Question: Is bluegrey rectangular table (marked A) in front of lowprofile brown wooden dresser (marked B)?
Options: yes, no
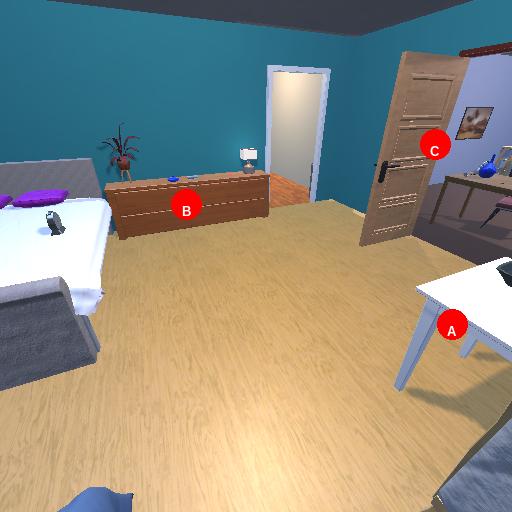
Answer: yes